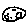
Label: moon